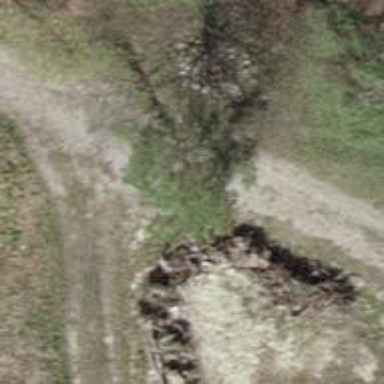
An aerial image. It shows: Track with pebblestone surface. The track is of grade4 tracktype.